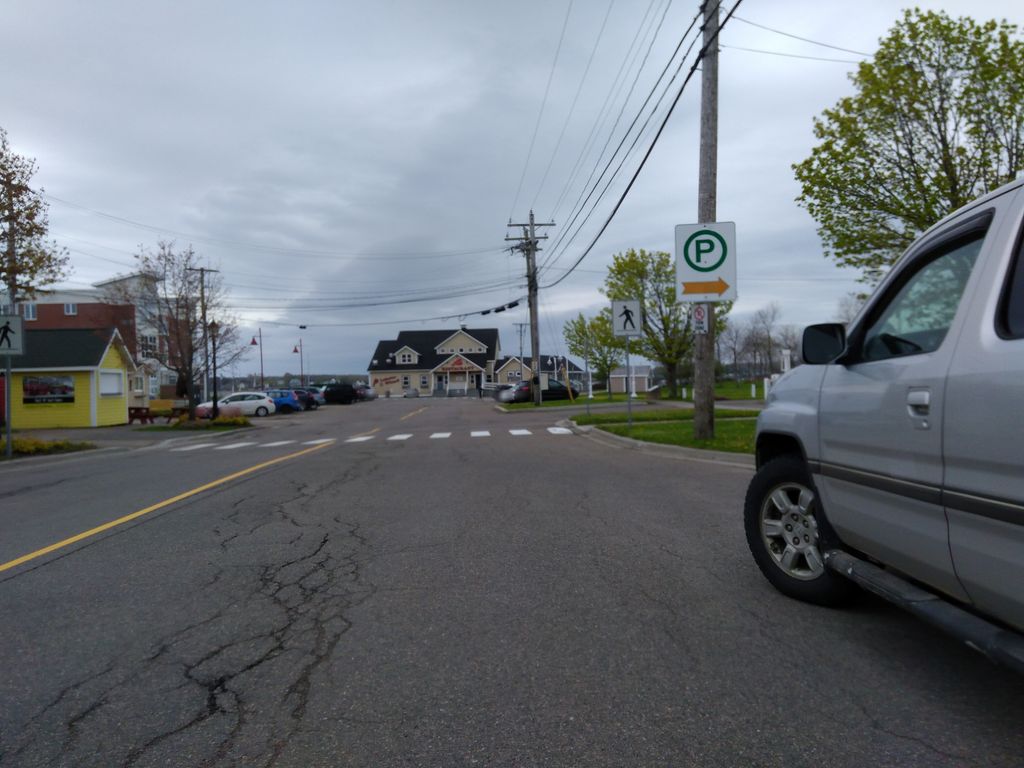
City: charlottetown